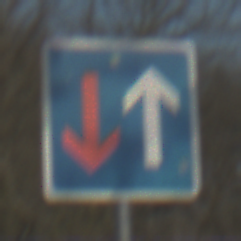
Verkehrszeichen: VorrangVorGegenverkehr
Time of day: MorningAfternoon
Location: Outdoor (Suburban)
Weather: PartlyCloudy
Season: NotSpecified
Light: Natural